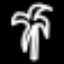
Label: palm tree